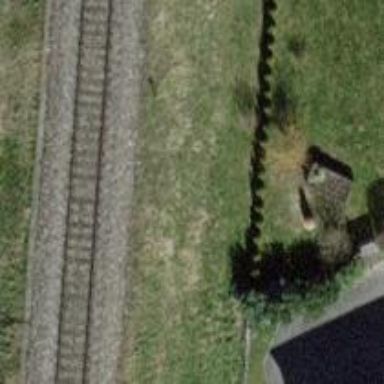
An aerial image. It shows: Electrified contact line.